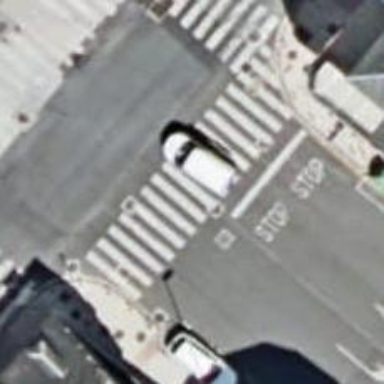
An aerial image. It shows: Uncontrolled road crossing.